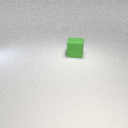
large green rubber cube